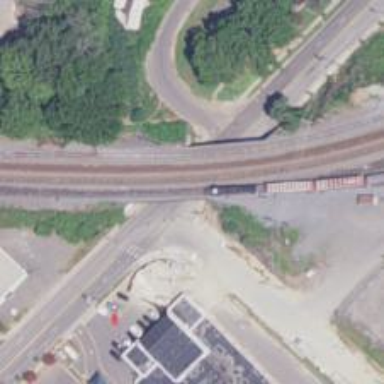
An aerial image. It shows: Railway bridge leading to rail yard.